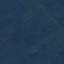
Label: Forest